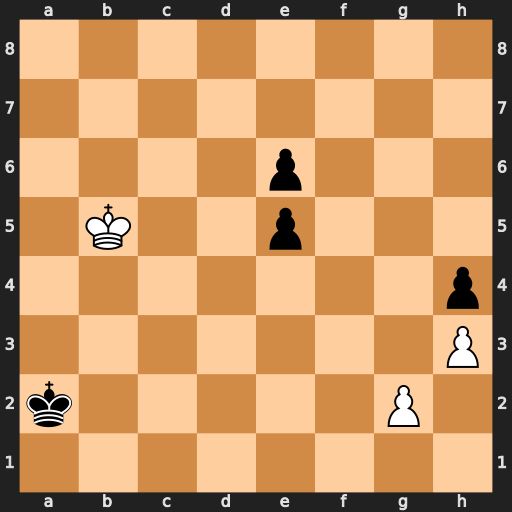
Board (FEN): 8/8/4p3/1K2p3/7p/7P/k5P1/8
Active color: w
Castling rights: -
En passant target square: -
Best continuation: Kc4 Kb1 Kd3